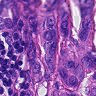
Metastatic tissue present: yes